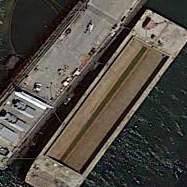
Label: Sand_carrier